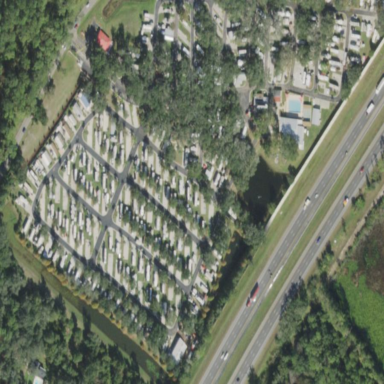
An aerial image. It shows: Caravan site with sanitary dump station for travelers.